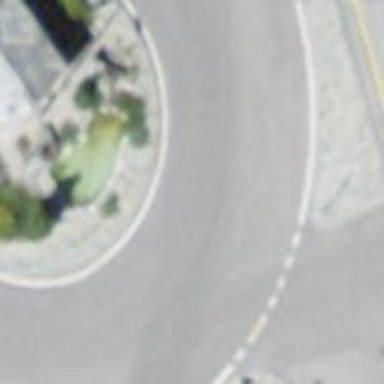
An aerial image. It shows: Secondary road with asphalt surface leading to roundabout.